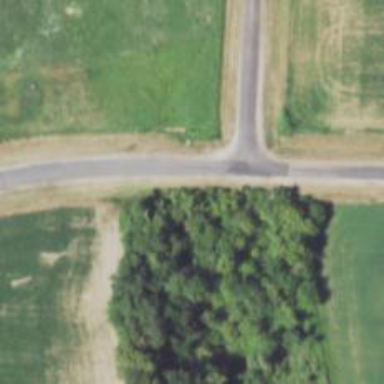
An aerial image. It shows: Culvert tunnel.